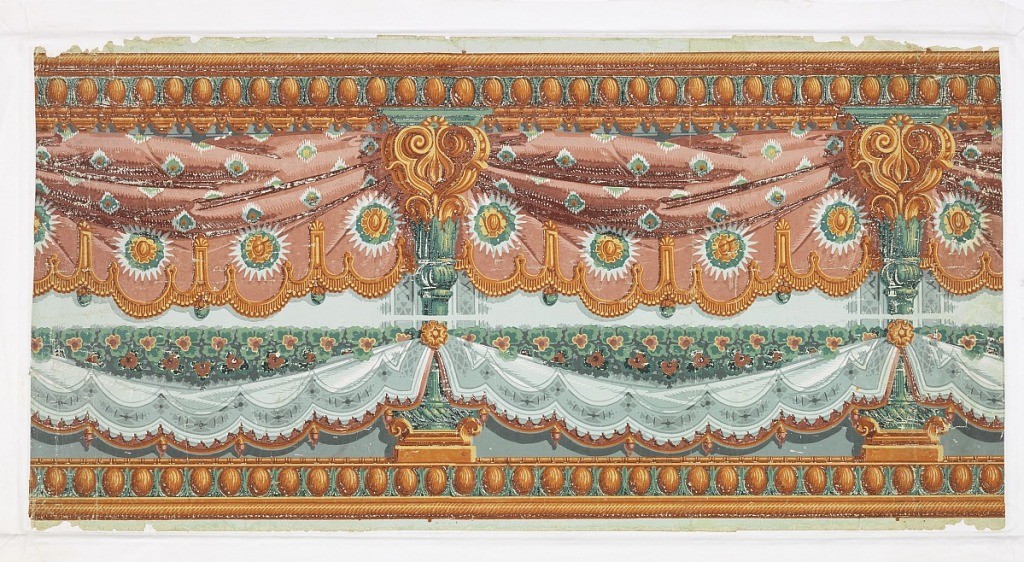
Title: Frieze
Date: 1825
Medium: Block-printed on joined sheets
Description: In gold and pastel shades of turquoise, pink and green; fantastically elaborate representation of drapery, balustrades, columns, and architrave. Pink, scallop-edged fabric with solar disk pattern in green and turquoise, fringed with gold, elaborately draped. Banding of green foliage with pink flowers over draping of scallop-edged turquoise fabric. Break in pattern, including break in columns, between top drapery layer and foliage banding. Probably dado and frieze to be separated on wall and linked by length of column.